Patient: sex F, age 76
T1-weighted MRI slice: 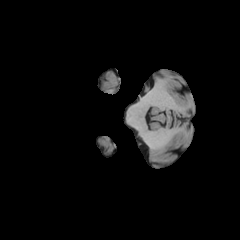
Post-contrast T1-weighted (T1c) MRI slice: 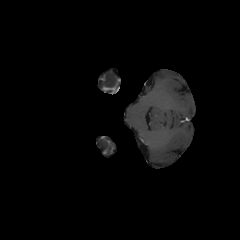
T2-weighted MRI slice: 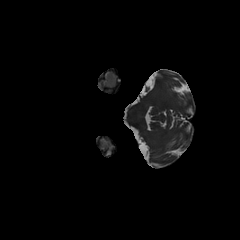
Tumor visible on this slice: no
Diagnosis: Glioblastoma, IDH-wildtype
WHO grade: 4